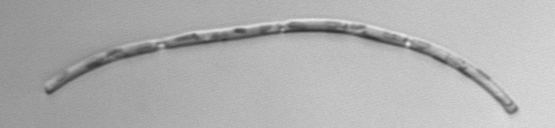
Label: Eucampia_morphytype1